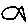
Label: fish